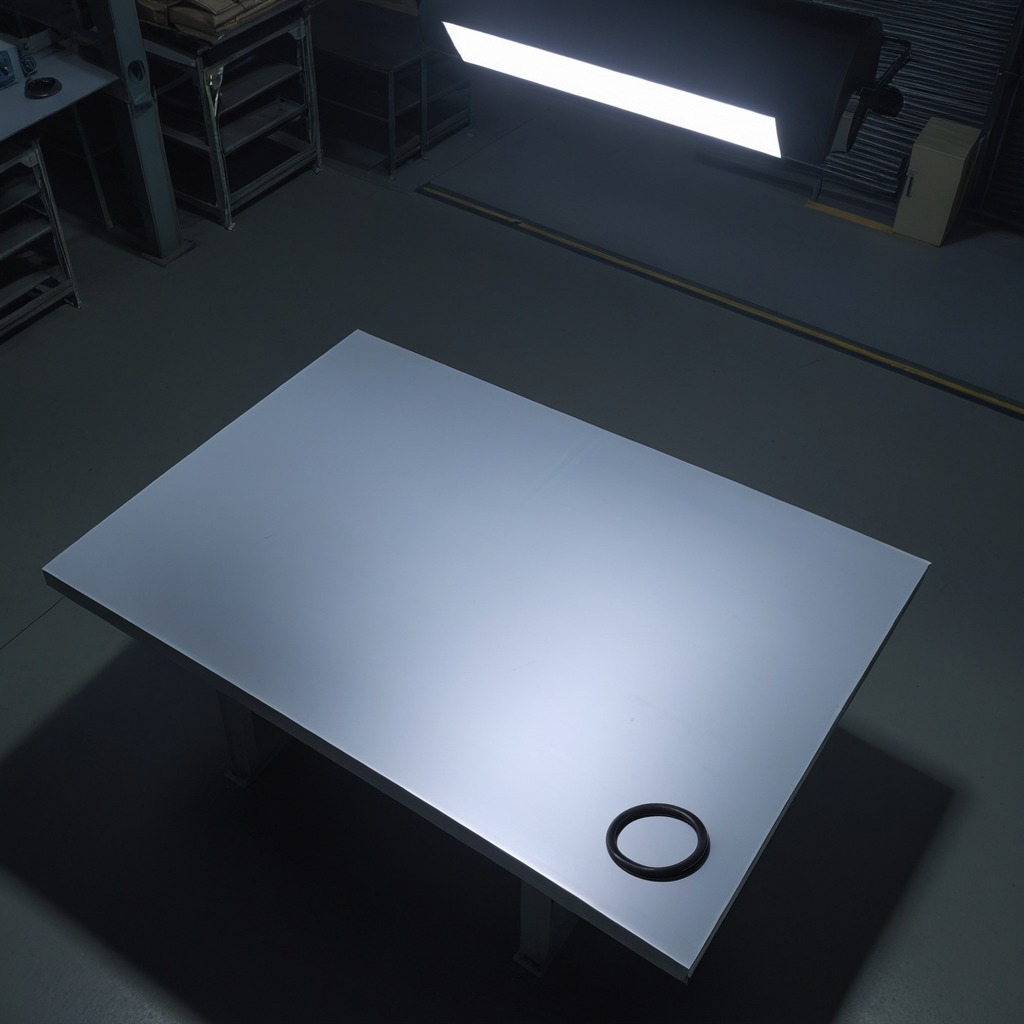
A rubber O-ring is lying on the tabletop.